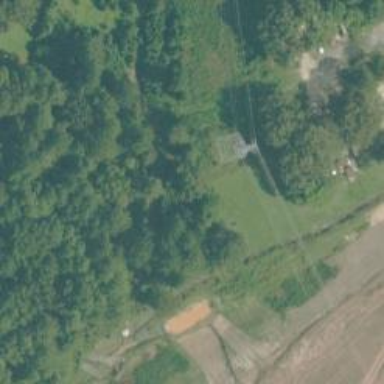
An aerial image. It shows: Power tower.